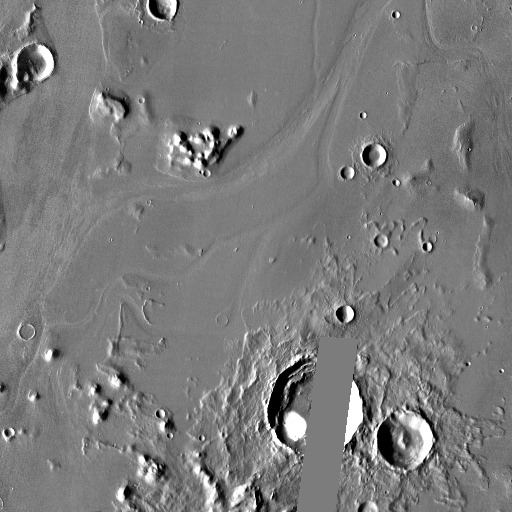
Crater classes present: Background, Other, Layered, Buried